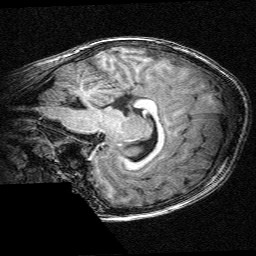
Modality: T1w
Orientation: sagittal
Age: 9
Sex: female
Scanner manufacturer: siemens
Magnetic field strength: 3 T
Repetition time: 2.3 s
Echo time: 0.00336 s